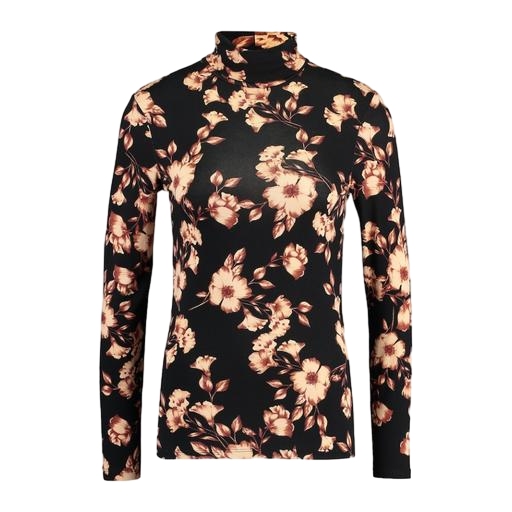
black petite printed mock-neck top only macy, black floral print mock neck top, multicolor floral-print t-shirt only macy, white background